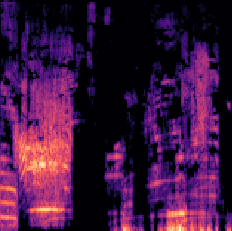
Sound class: Cow